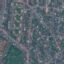
Label: Residential